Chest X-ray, PA view. Patient: 60 years old, sex M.
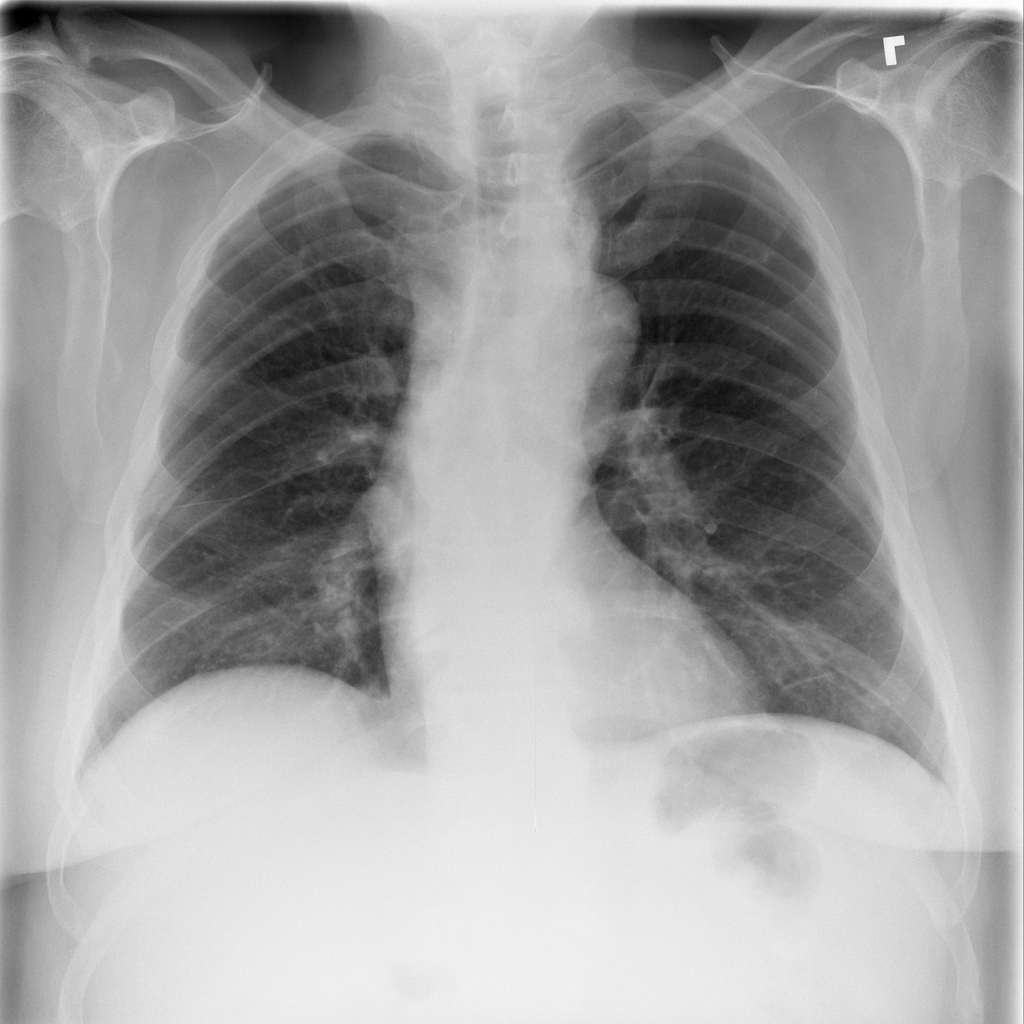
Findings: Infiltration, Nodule